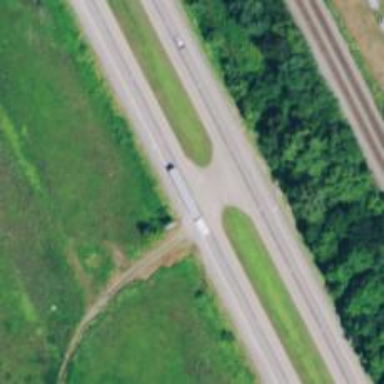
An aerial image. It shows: Trunk highway with expressway features.